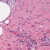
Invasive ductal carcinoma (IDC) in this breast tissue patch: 0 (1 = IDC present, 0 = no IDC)